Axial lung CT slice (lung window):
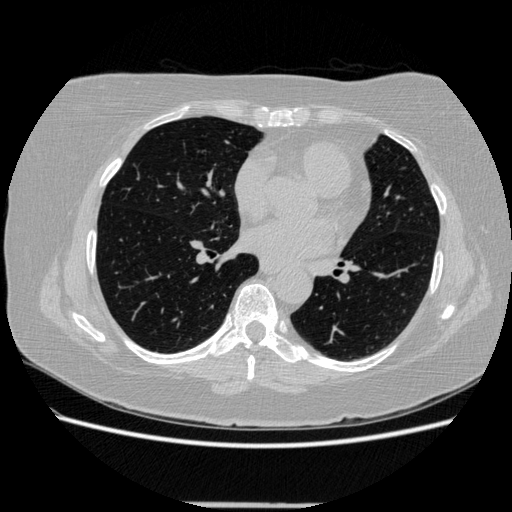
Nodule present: no